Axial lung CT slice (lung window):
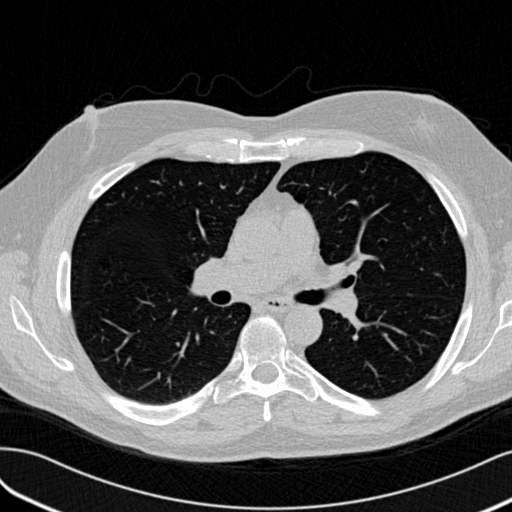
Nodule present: no